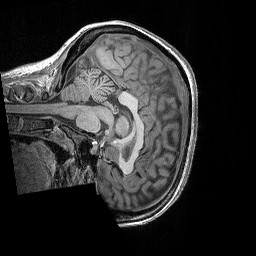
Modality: T1w
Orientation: sagittal
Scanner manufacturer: siemens
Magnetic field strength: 3 T
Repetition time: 2.3 s
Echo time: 0.00298 s